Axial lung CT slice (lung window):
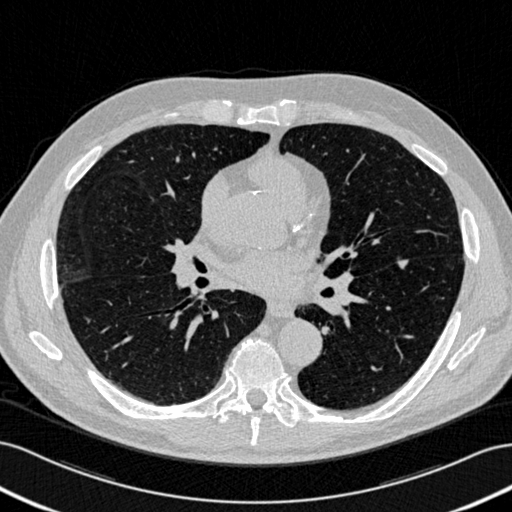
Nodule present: no